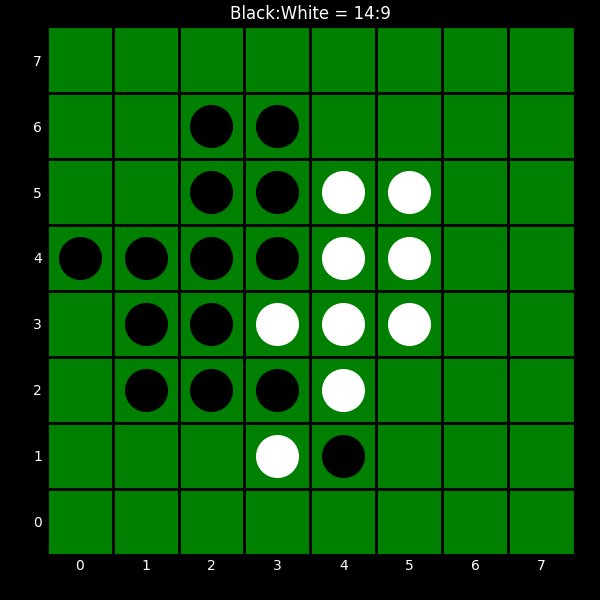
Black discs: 14
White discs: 9